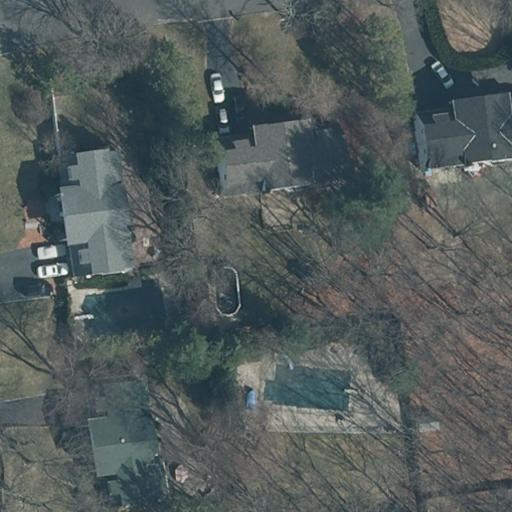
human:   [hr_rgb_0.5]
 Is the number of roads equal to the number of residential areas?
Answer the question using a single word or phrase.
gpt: yes

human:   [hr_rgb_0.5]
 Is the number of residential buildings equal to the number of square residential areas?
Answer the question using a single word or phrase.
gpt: no

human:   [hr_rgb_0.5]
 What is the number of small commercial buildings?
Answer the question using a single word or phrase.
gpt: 0

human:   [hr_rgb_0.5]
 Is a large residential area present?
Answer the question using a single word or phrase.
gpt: yes

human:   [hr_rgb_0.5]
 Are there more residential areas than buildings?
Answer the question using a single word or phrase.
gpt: no

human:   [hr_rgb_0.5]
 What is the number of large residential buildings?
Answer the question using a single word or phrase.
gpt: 0

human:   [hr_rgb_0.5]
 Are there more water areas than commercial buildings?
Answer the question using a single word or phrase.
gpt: no

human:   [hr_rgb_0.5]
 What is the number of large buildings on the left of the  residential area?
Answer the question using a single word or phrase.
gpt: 0

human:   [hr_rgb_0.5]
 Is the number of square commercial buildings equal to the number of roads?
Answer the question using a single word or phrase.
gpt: no

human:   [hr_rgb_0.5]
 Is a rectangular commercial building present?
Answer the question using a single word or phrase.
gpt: no

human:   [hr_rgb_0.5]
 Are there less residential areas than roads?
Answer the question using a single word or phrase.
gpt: no

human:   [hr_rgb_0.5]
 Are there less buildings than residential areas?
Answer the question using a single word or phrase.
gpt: no

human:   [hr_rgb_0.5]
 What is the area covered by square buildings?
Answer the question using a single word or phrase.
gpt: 0m2

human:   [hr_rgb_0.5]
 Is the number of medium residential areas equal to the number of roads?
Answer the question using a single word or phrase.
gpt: no

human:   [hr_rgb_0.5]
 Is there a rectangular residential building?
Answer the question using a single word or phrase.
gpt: no

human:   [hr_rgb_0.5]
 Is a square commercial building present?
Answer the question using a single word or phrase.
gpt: no

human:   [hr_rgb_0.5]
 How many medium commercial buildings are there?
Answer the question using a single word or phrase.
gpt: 0

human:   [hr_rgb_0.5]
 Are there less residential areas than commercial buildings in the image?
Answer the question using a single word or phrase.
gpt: no

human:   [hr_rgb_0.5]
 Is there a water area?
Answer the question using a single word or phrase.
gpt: no

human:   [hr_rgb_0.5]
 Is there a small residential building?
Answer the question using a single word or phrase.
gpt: no

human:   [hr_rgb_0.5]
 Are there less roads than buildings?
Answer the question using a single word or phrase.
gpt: yes

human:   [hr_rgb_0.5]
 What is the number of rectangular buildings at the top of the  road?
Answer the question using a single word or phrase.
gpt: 0

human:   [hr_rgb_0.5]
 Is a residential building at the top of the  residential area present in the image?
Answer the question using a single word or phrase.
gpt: yes

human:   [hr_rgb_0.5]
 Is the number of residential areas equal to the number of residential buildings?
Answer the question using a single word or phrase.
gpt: no

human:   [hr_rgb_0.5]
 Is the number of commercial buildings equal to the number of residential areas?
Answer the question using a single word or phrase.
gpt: no

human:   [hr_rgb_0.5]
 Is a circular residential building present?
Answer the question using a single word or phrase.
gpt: no

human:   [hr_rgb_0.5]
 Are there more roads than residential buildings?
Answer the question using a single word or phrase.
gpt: no

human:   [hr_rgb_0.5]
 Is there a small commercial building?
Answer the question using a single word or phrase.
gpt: no

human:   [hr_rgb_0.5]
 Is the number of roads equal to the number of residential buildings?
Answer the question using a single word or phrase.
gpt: no

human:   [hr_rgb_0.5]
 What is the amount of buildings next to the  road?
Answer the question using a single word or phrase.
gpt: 4

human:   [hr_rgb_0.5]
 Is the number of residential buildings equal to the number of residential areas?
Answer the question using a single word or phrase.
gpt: no

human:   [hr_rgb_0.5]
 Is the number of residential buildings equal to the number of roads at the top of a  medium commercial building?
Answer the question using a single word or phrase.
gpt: no

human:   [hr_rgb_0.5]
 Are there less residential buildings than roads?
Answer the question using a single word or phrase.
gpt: no

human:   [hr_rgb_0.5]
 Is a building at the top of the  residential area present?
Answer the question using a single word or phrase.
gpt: yes

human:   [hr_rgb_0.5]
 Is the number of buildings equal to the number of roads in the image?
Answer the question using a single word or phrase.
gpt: no

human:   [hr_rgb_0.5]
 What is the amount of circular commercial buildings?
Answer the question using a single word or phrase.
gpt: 0